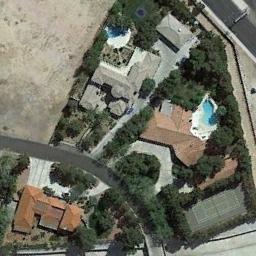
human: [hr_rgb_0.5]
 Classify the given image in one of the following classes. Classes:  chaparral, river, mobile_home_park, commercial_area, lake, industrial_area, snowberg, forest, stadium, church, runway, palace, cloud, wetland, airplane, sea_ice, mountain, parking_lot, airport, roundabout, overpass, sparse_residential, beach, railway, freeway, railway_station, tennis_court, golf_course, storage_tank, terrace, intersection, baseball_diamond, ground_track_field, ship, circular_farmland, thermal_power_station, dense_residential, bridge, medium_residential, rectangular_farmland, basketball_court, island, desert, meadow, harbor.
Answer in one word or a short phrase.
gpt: tennis_court